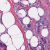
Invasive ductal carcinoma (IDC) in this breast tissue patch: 1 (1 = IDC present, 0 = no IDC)